You are looking at the short-time Fourier spectrogram of a bearing's acceleration signal. Determine the bearing's health state. Answer with exactly one of: normal, inner_race, outer_race, ball.
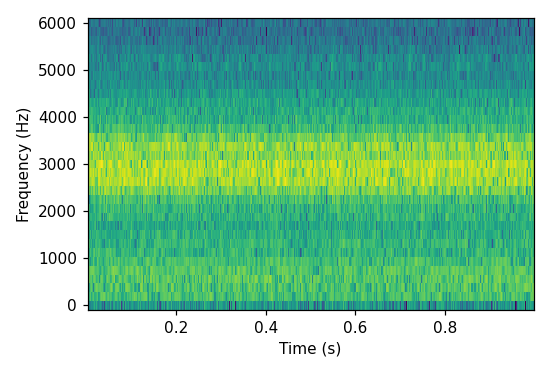
Answer: outer_race